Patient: sex F, age 83
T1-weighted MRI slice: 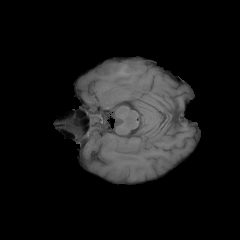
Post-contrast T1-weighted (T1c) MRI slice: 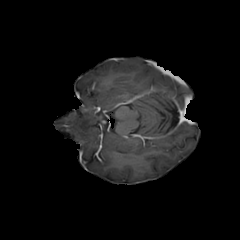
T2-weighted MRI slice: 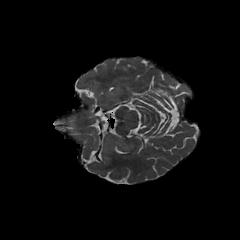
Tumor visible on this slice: no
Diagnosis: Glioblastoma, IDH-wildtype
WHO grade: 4